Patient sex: M
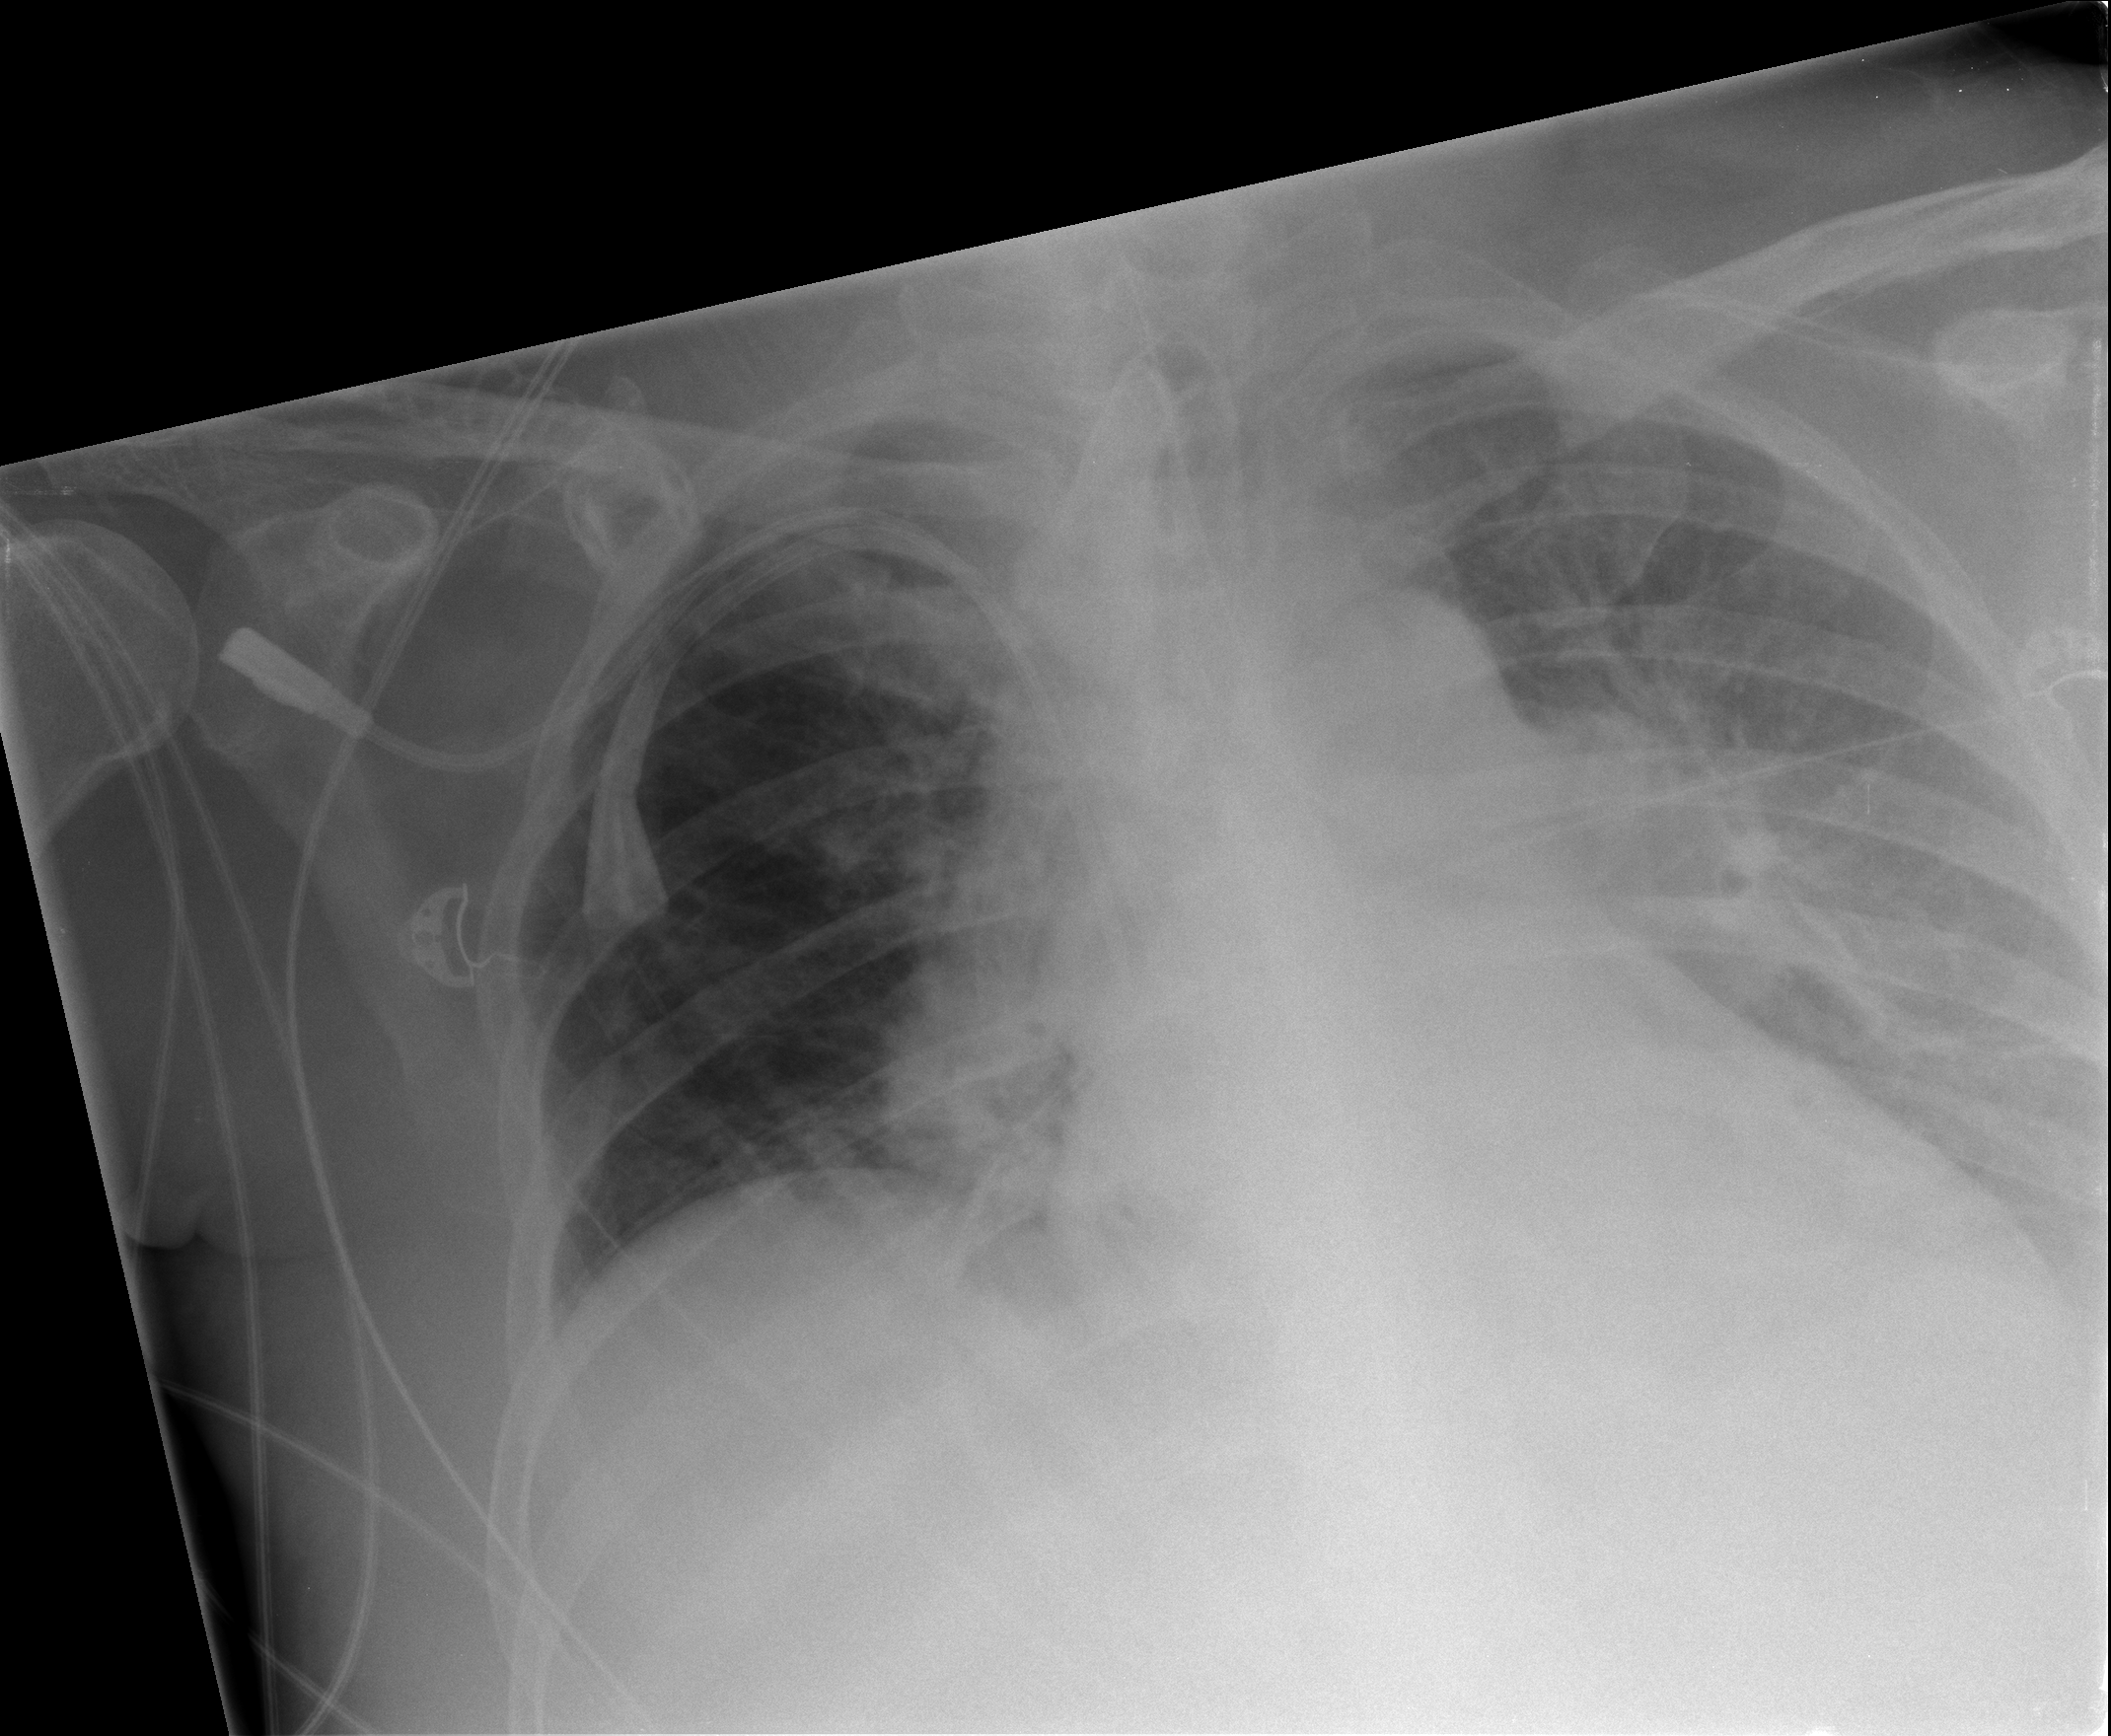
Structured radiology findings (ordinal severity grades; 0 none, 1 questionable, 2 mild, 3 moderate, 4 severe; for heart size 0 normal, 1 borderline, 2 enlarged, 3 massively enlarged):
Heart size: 0
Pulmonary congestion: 0
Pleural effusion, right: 0
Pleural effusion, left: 2
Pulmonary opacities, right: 0
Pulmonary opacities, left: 0
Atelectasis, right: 1
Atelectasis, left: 2